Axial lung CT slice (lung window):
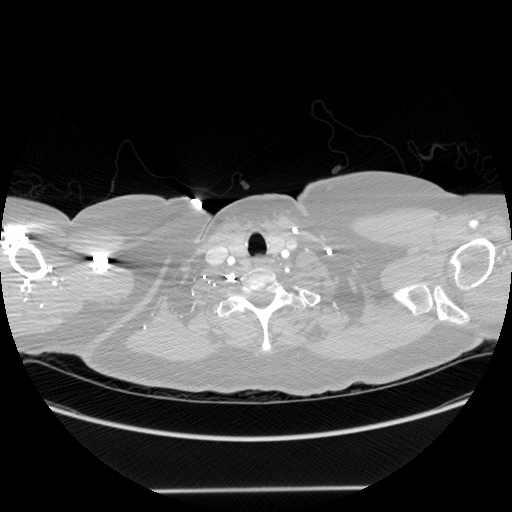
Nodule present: no